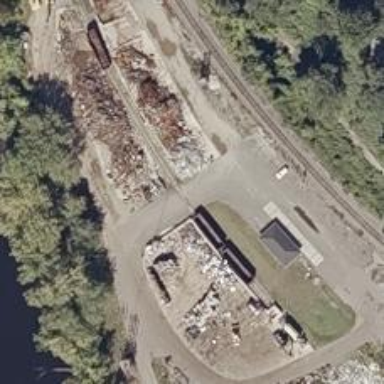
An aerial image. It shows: Abandoned railway.